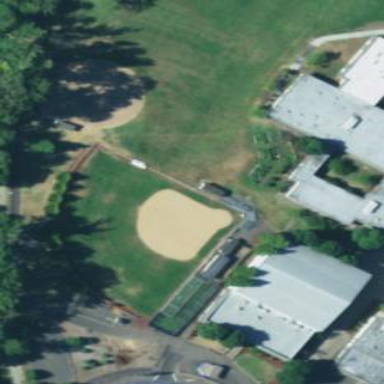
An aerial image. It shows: Baseball pitch for leisure land activities.